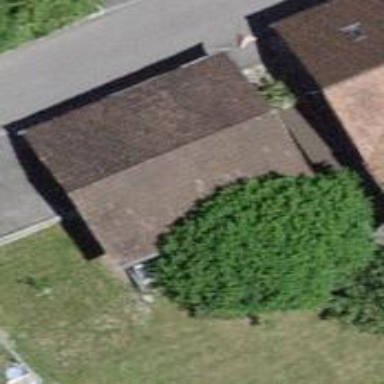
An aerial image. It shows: Rural barn.